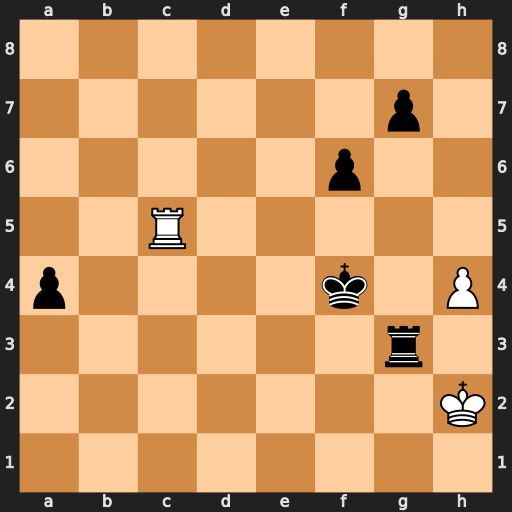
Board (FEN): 8/6p1/5p2/2R5/p4k1P/6r1/7K/8
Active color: w
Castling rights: -
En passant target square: -
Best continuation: Rc4+ Kf3 Rc3+